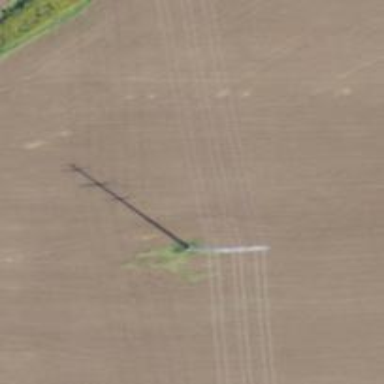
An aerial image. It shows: Power tower.